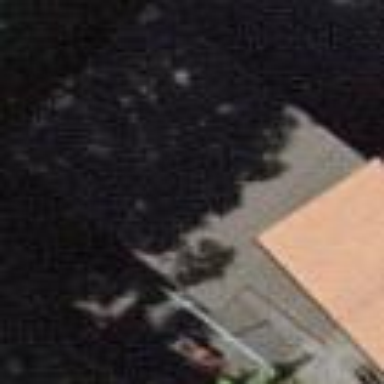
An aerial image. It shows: View of roof of building.